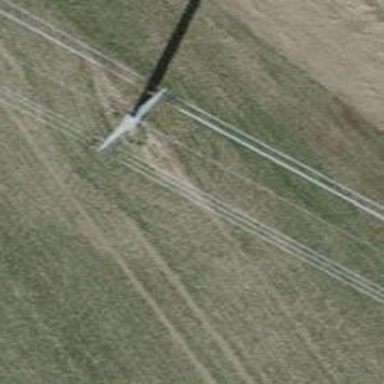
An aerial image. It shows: Power line is depicted.